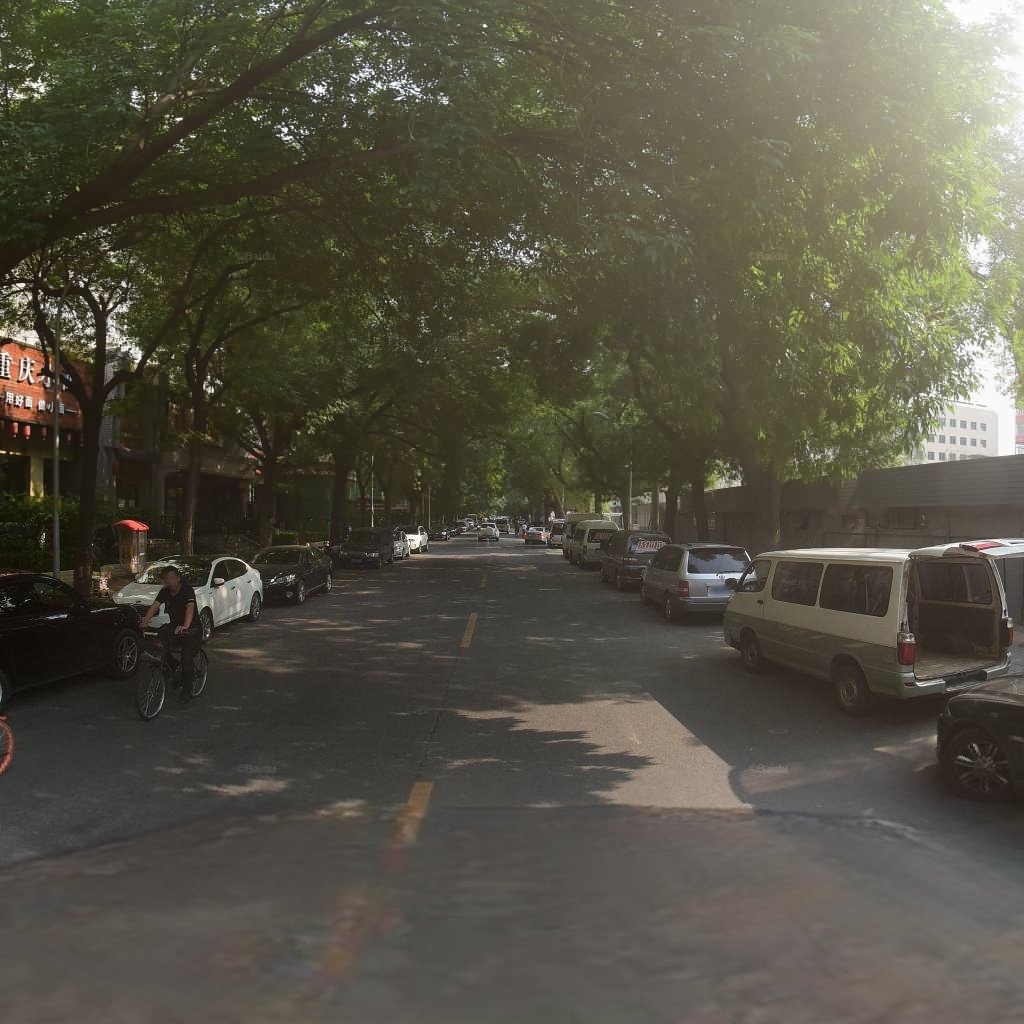
Region: Xicheng
Road damage annotations: longitudinal crack